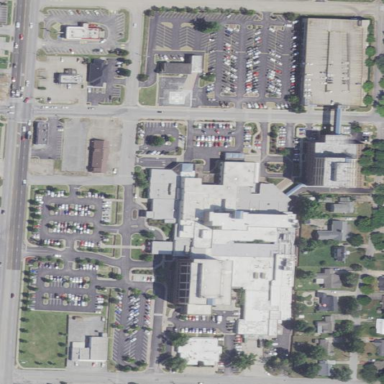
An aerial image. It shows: Healthcare facility identified as hospital.